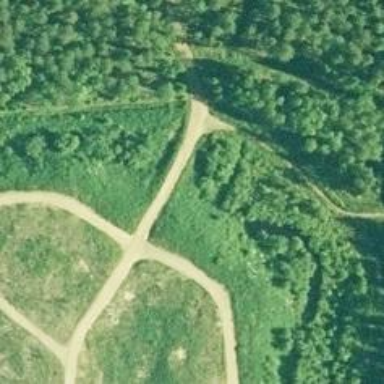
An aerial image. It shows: Bridleway with Grade 1 track type.